Question: I wish to centre a wrapper div of fixed width (wrapper) inside another div (body) as you can see below.

The line represents the centre of the page/browser window, and as you can see, it both the body and the centre of the wrapper are centred in the middle of the page.
Is there a way to accomplish this using pure CSS and HTML?
Thanks in advance.
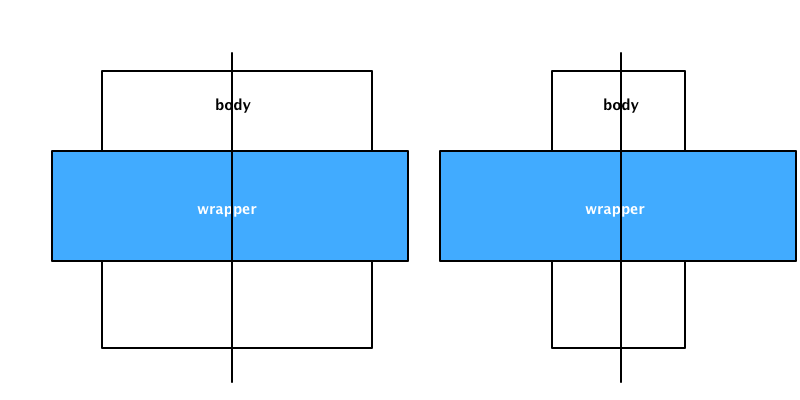
Answer: Someone bothered to write a short and descriptive to this common issue: <URL>
You have two items to position in there, so you'll need apply the technique twice, but you can't really center the body element with this so you'll need to add another container instead of the body.
Have fun!